Question: I'm trying to figure out the python code for multivariate gradient descent algorithm, and have found several several implementations like this:
'''
import numpy as np
# m denotes the number of examples here, not the number of features
def gradientDescent(x, y, theta, alpha, m, numIterations):
xTrans = x.transpose()
for i in range(0, numIterations):
hypothesis = np.dot(x, theta)
loss = hypothesis - y
cost = np.sum(loss ** 2) / (2 * m)
print("Iteration %d | Cost: %f" % (i, cost))
# avg gradient per example
gradient = np.dot(xTrans, loss) / m
# update
theta = theta - alpha * gradient
return theta
'''
From the definition of gradient descent, the expression of gradient descent is:

However, in numpy, it is being calculated as: 'np.dot(xTrans, loss) / m'
Can someone please explain how we have got this numpy expression ?
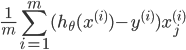
Answer: The code is actually very straightforward, it would be beneficial to spend a bit more time to read it.
- 'hypothesis - y''loss'- 'xTrans''x'- 'm'
Other than that, the code has some python style issues. We typically use 'under_score' instead of 'camelCase' in python, so for example the function should be 'gradient_descent'. More legible than java isn't it? :)